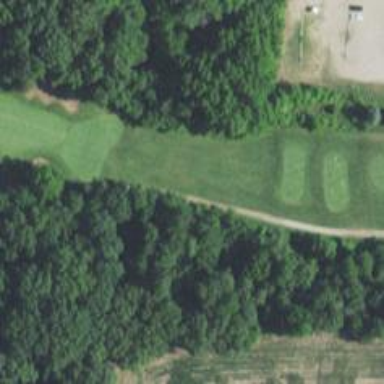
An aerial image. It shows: Area of rough grass used for golf.